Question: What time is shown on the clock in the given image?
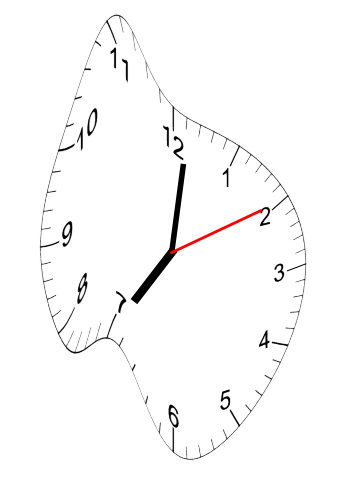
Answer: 07:01:10